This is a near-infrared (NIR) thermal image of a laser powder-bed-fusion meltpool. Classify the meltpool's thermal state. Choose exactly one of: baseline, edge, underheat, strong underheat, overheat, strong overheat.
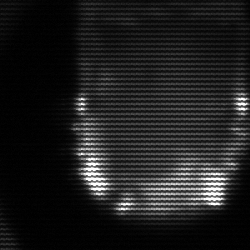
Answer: baseline